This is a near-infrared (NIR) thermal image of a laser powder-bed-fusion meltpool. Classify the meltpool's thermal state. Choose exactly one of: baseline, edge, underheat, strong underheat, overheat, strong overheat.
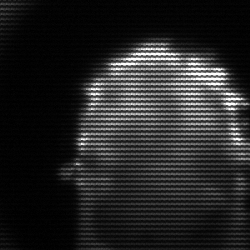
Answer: baseline